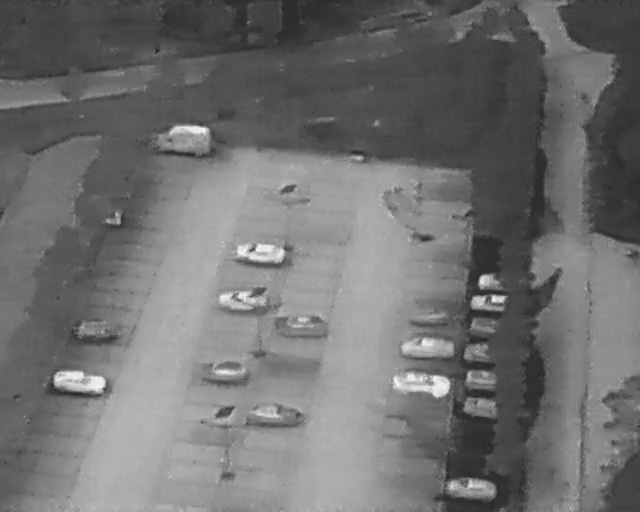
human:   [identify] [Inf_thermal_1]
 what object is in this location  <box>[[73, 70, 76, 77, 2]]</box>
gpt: <ref>1 small car at the bottom right</ref>

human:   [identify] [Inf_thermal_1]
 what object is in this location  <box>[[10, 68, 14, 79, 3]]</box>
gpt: <ref>1 medium car at the bottom left</ref>

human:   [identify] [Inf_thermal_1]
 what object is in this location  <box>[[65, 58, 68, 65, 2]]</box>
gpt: <ref>1 small car at the center</ref>

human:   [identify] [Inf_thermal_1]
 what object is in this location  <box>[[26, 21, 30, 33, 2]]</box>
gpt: <ref>1 medium car at the top left</ref>